Interaction volume radius: 5 \u00c5
Interaction volume height: 15 \u00c5
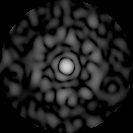
Disorder parameter: 0.8257